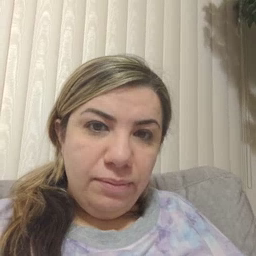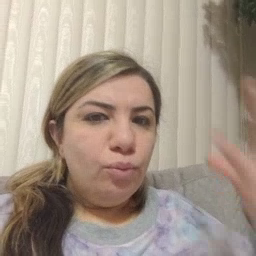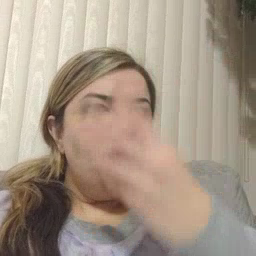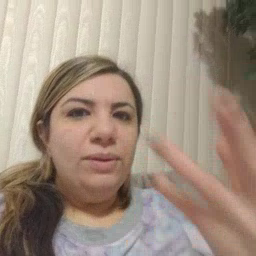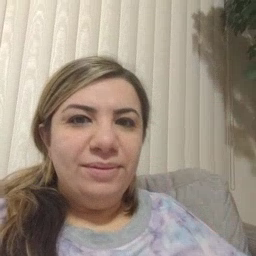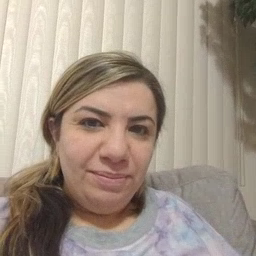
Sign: pretty